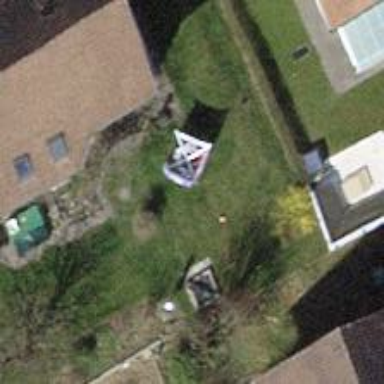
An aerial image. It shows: Detached building with gabled roof.